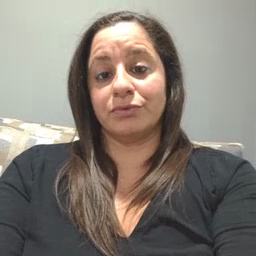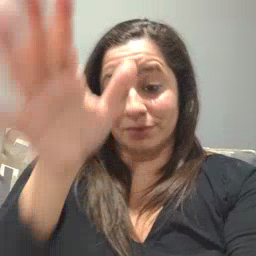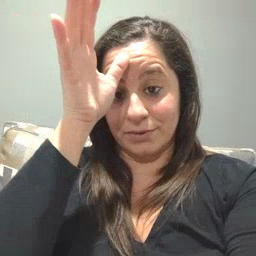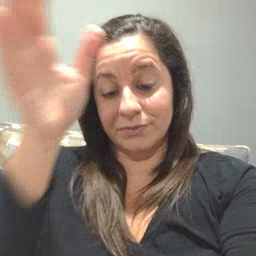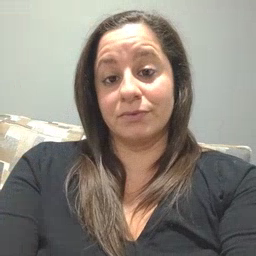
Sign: dad